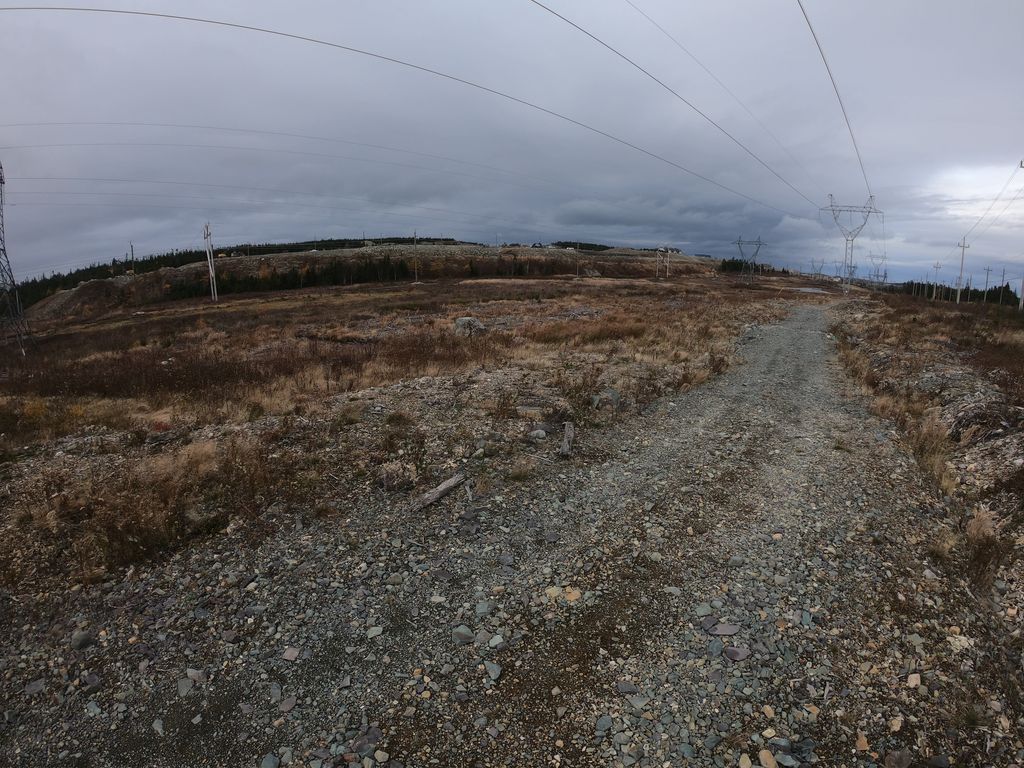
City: st_johns